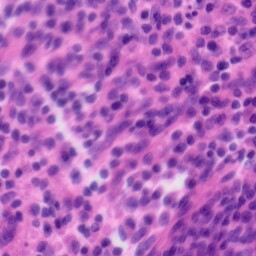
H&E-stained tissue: Tonsil